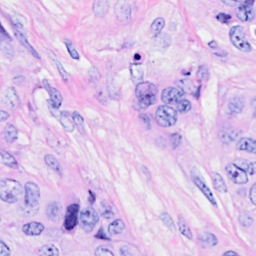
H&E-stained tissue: Breast